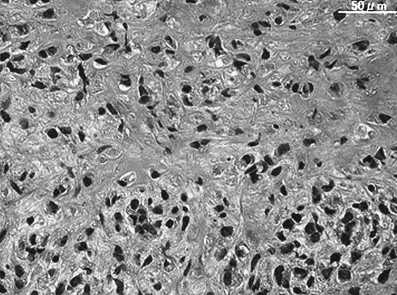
Case1. Histological appearances of the biopsied specimen demonstrated spindle or polygonal cells with atypical nuclei, eosinophilic amorphous osteoid and matured bone tissue.
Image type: pathology (h&e)